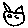
Label: cat